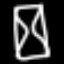
Label: hourglass